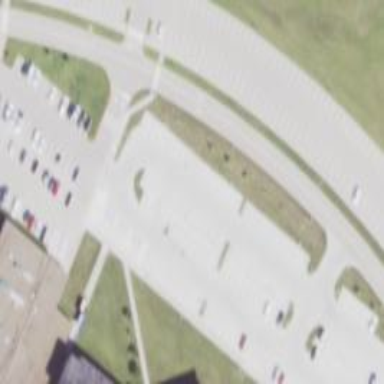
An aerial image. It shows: Pedestrian road.